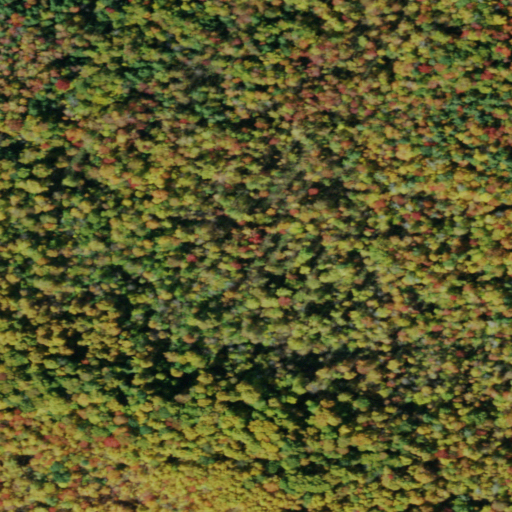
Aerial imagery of ridge(s) in New York named Beech Ridge containing deciduous forest, woody wetlands, and mixed forest